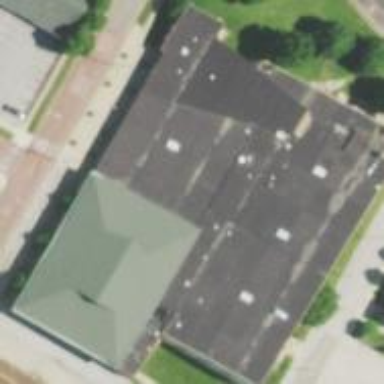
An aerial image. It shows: School building.